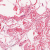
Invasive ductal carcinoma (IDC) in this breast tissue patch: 0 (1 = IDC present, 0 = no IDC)